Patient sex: M
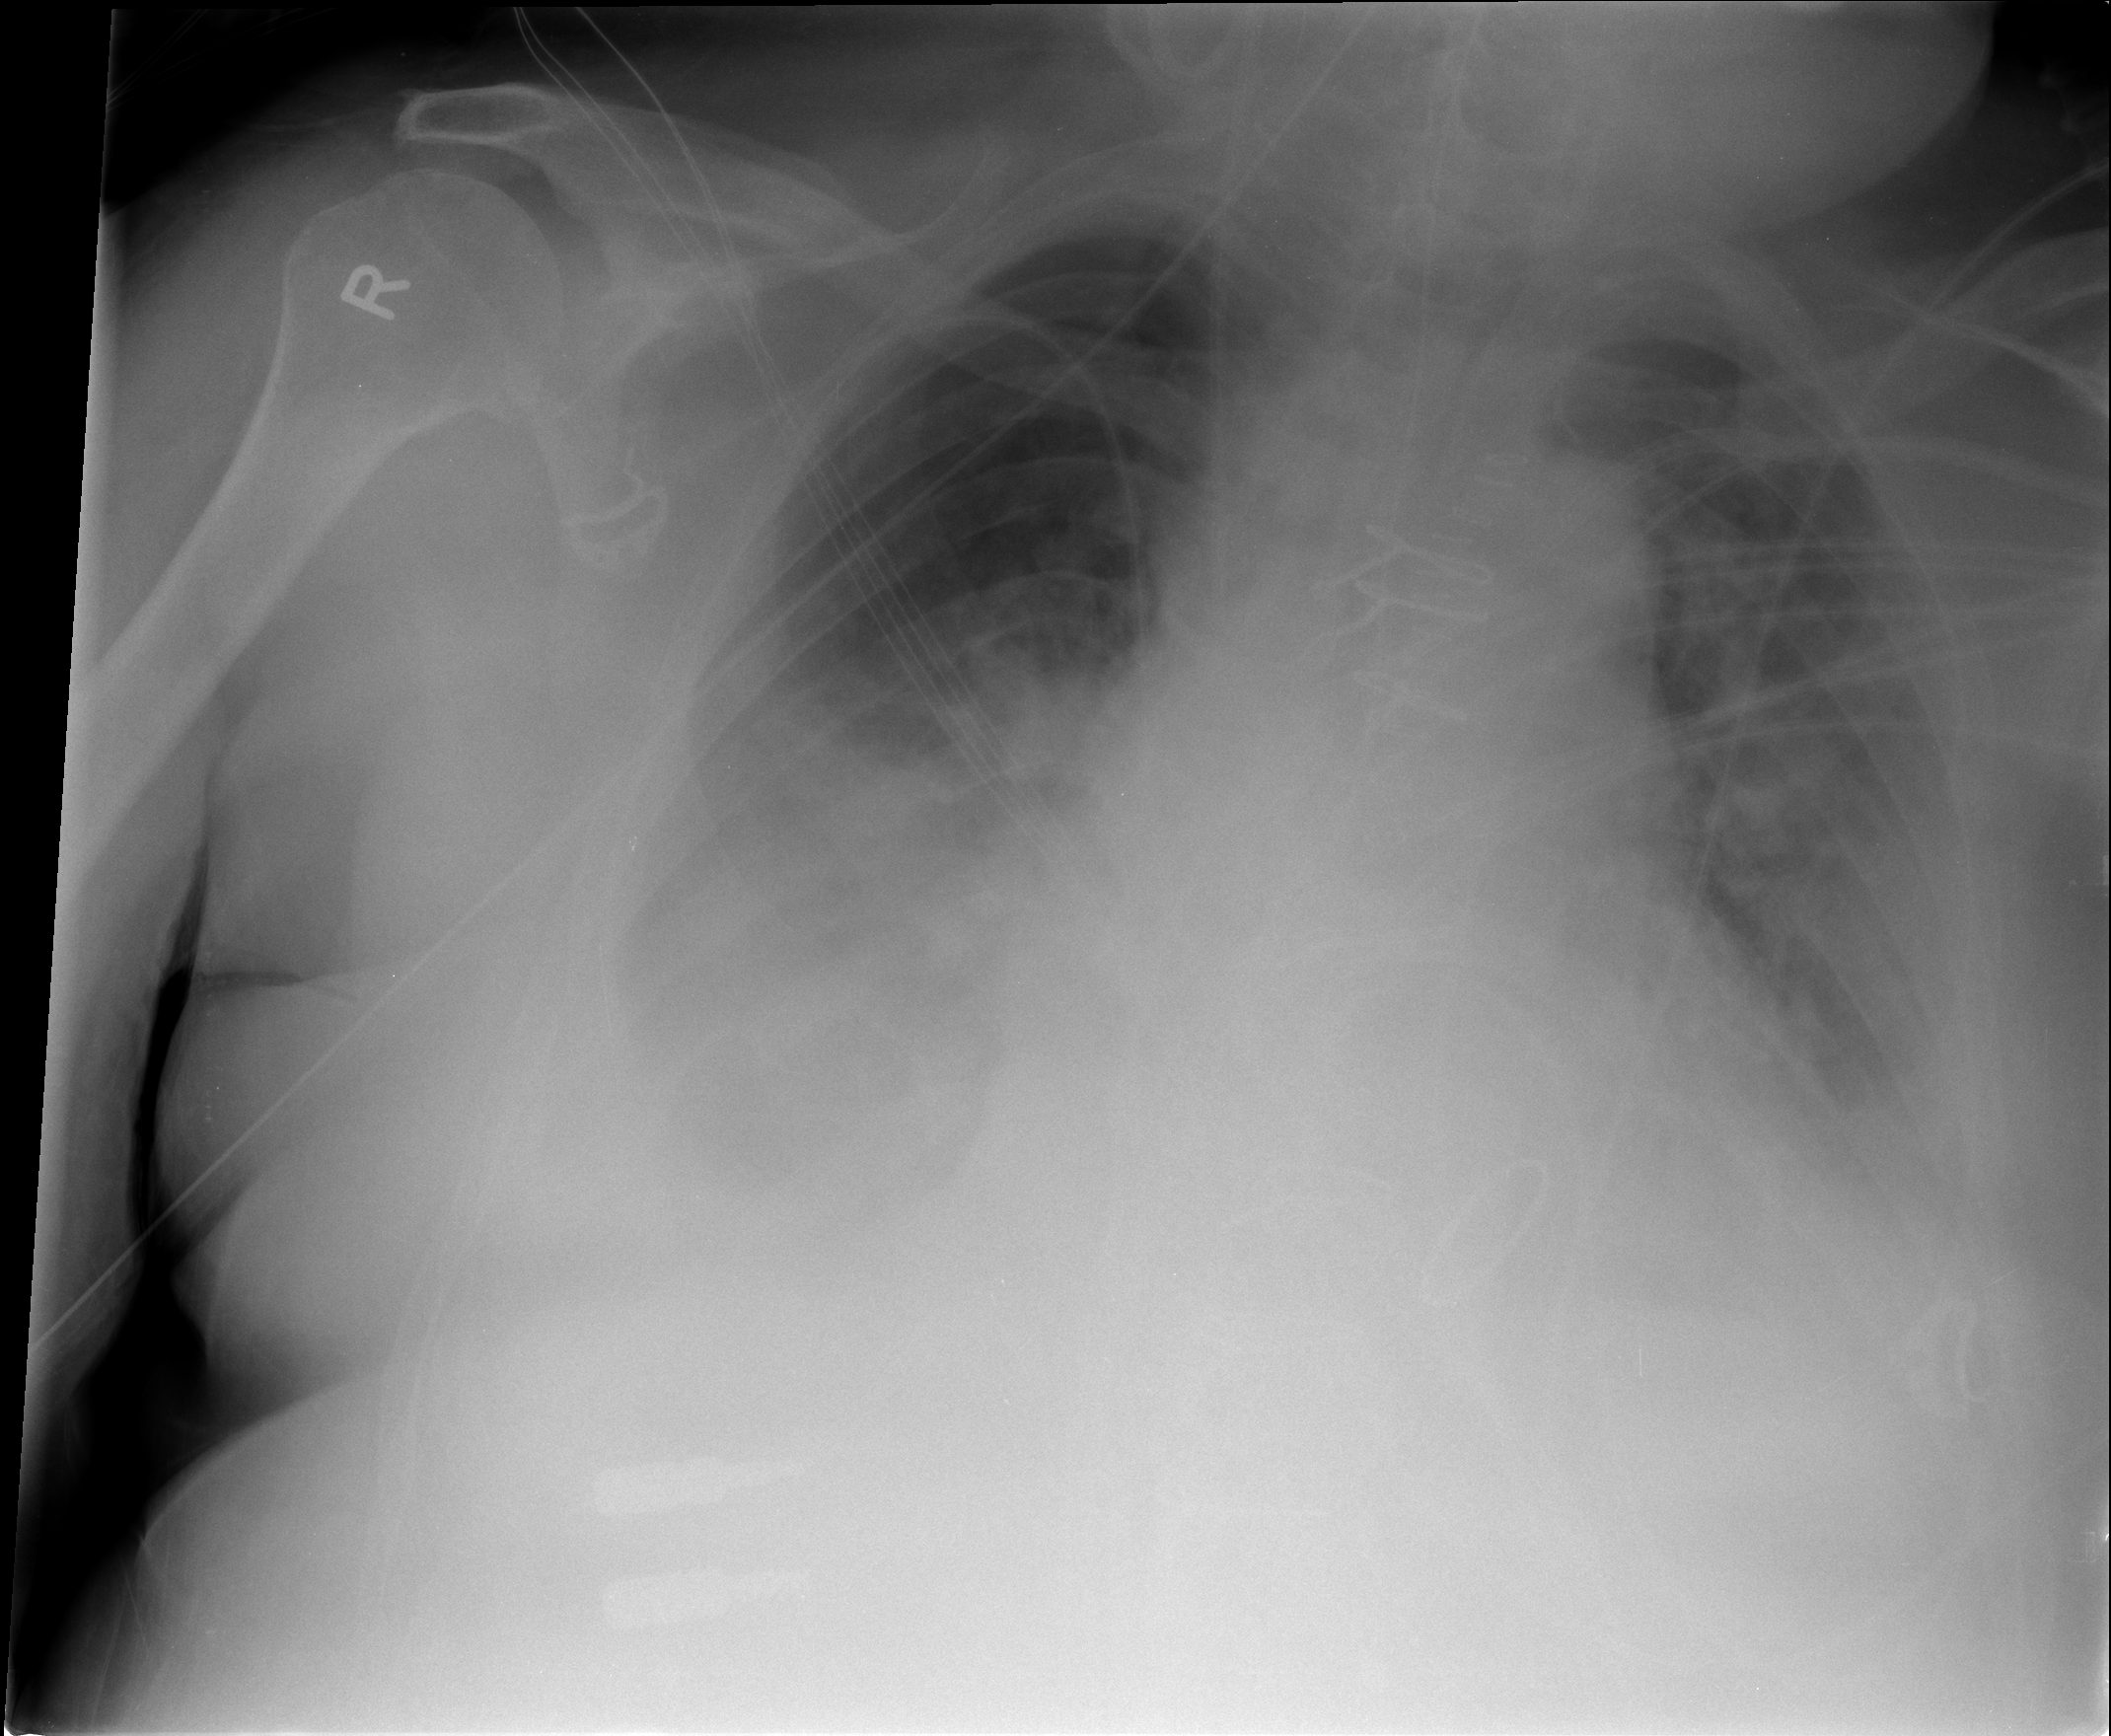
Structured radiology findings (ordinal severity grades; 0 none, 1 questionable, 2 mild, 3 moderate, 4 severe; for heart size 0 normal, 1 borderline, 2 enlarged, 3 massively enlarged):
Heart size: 2
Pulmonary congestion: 2
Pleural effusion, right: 3
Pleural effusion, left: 3
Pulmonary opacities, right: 0
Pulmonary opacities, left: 2
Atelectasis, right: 3
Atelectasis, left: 3